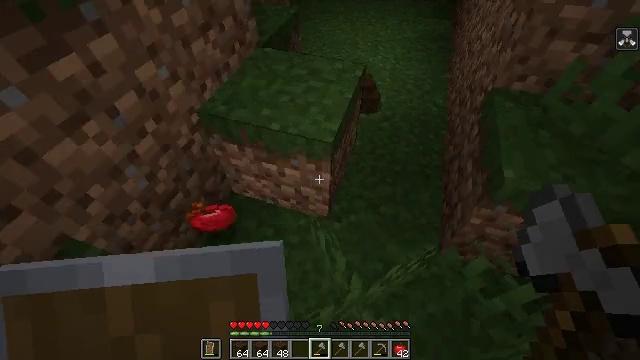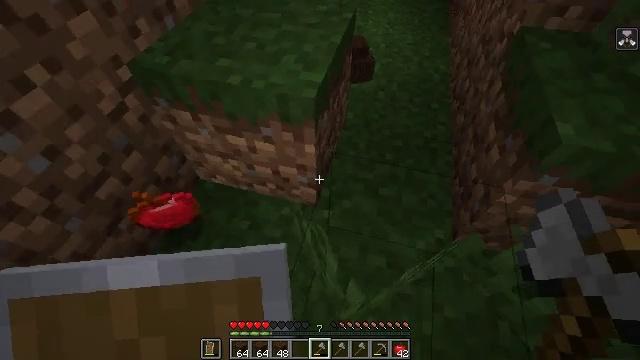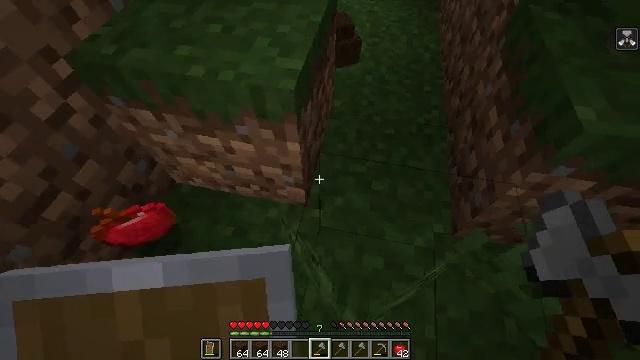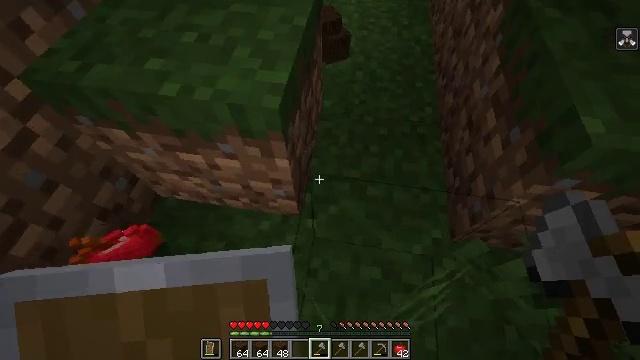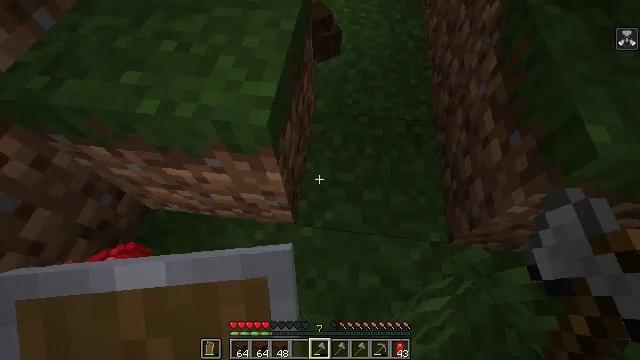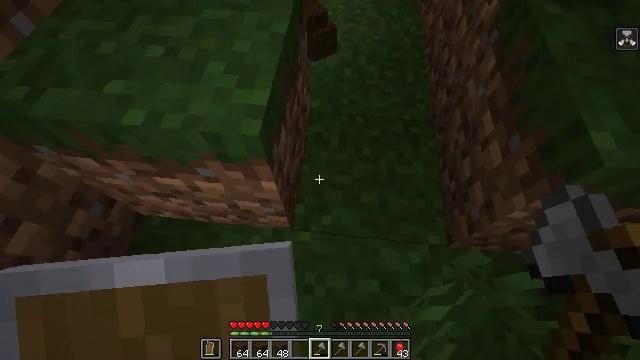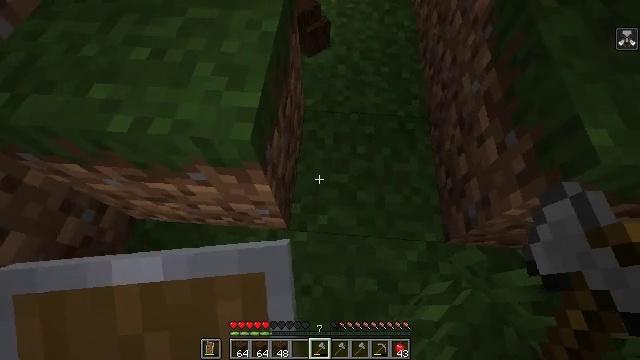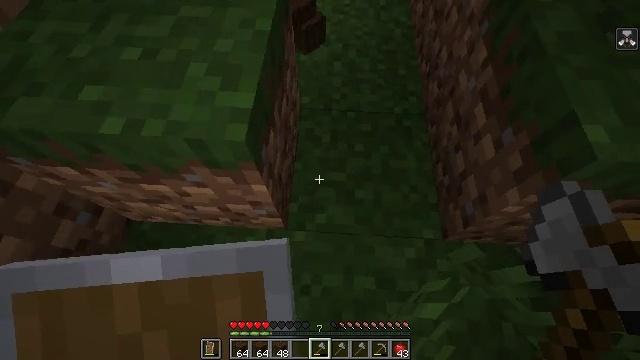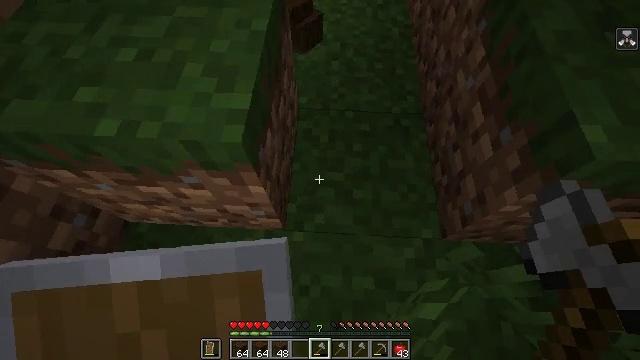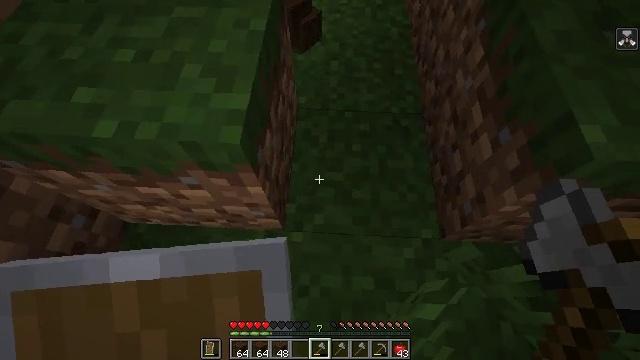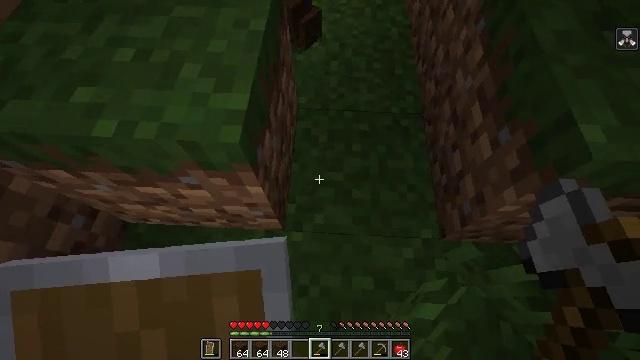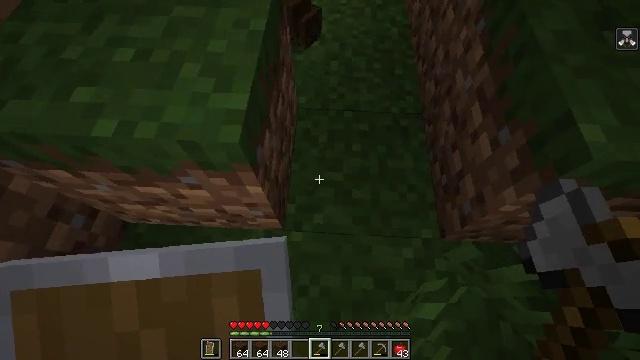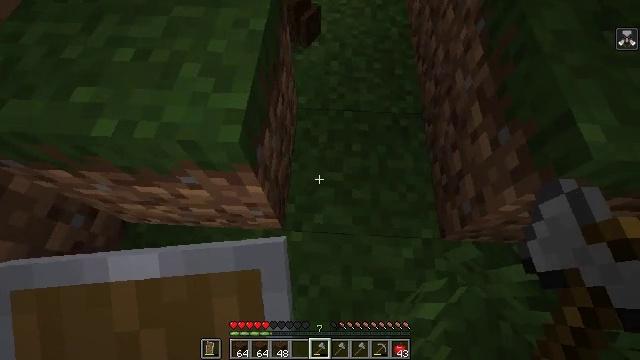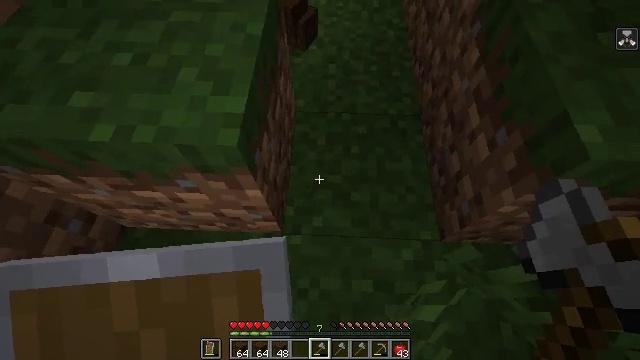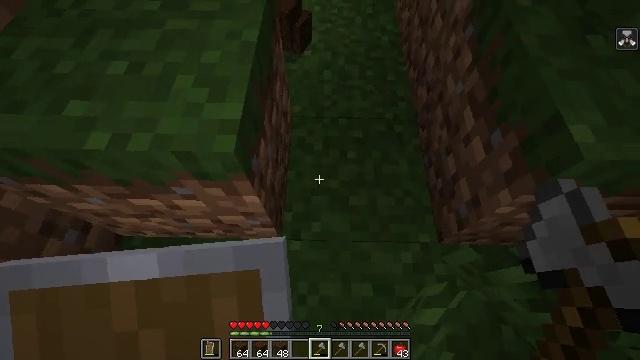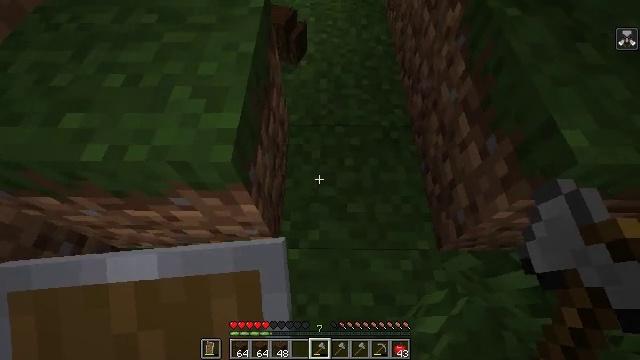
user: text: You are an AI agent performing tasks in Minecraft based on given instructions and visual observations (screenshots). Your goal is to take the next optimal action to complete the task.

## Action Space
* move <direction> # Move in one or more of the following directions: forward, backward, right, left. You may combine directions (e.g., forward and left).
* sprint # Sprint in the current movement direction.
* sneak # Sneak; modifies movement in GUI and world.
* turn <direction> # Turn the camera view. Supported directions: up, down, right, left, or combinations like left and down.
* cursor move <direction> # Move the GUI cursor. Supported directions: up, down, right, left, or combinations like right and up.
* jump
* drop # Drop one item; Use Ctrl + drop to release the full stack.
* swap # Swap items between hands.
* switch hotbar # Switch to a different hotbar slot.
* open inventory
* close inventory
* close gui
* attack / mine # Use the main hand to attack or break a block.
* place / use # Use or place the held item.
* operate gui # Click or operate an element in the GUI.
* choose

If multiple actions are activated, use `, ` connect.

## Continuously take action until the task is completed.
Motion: motion action
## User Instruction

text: Mine oak leaves.
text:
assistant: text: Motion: move forward, turn right and down
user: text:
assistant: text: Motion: move forward, turn right and down
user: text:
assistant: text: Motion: turn right and down
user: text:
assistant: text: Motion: turn right and down
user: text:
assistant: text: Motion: turn right
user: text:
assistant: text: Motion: turn right and down
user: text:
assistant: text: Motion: no_op
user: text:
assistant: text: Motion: no_op
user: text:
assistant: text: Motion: no_op
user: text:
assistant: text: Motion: no_op
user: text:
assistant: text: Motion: no_op
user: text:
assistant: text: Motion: no_op
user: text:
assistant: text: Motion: no_op
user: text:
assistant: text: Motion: turn right and up
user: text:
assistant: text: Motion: turn right and up
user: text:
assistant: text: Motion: turn up
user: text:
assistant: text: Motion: move forward, turn up
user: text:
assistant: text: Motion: move forward, turn up
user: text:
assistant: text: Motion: move forward and move right, turn left and up
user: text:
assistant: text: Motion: move forward and move right, turn left and up
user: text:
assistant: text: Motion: move forward, turn left and up
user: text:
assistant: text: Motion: move forward, turn left and up
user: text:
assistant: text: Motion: move forward, turn left
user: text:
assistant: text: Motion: move forward, turn left
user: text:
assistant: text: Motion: move forward, turn left
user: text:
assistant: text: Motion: turn left
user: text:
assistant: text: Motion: turn left
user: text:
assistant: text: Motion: turn left
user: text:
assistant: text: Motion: no_op
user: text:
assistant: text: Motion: no_op